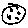
Label: moon